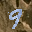
Label: 9